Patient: sex F, age 31
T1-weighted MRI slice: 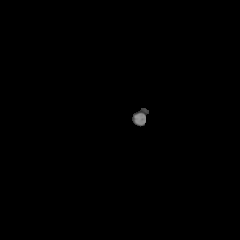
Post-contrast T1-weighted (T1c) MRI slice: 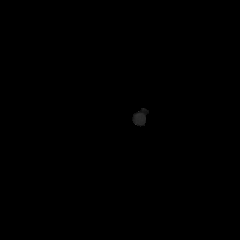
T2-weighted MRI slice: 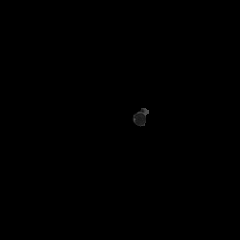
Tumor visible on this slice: no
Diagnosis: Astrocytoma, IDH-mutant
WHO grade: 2